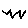
Label: zigzag